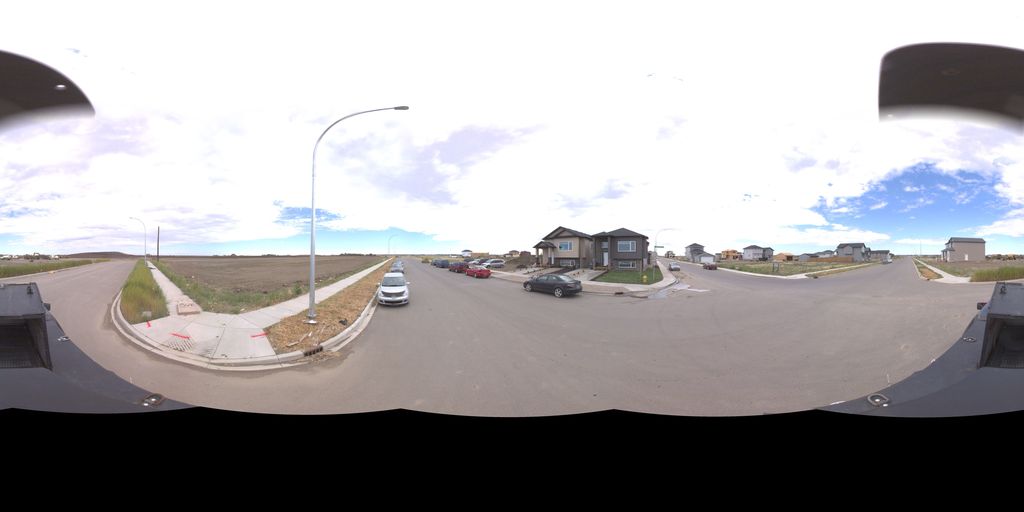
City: saskatoon